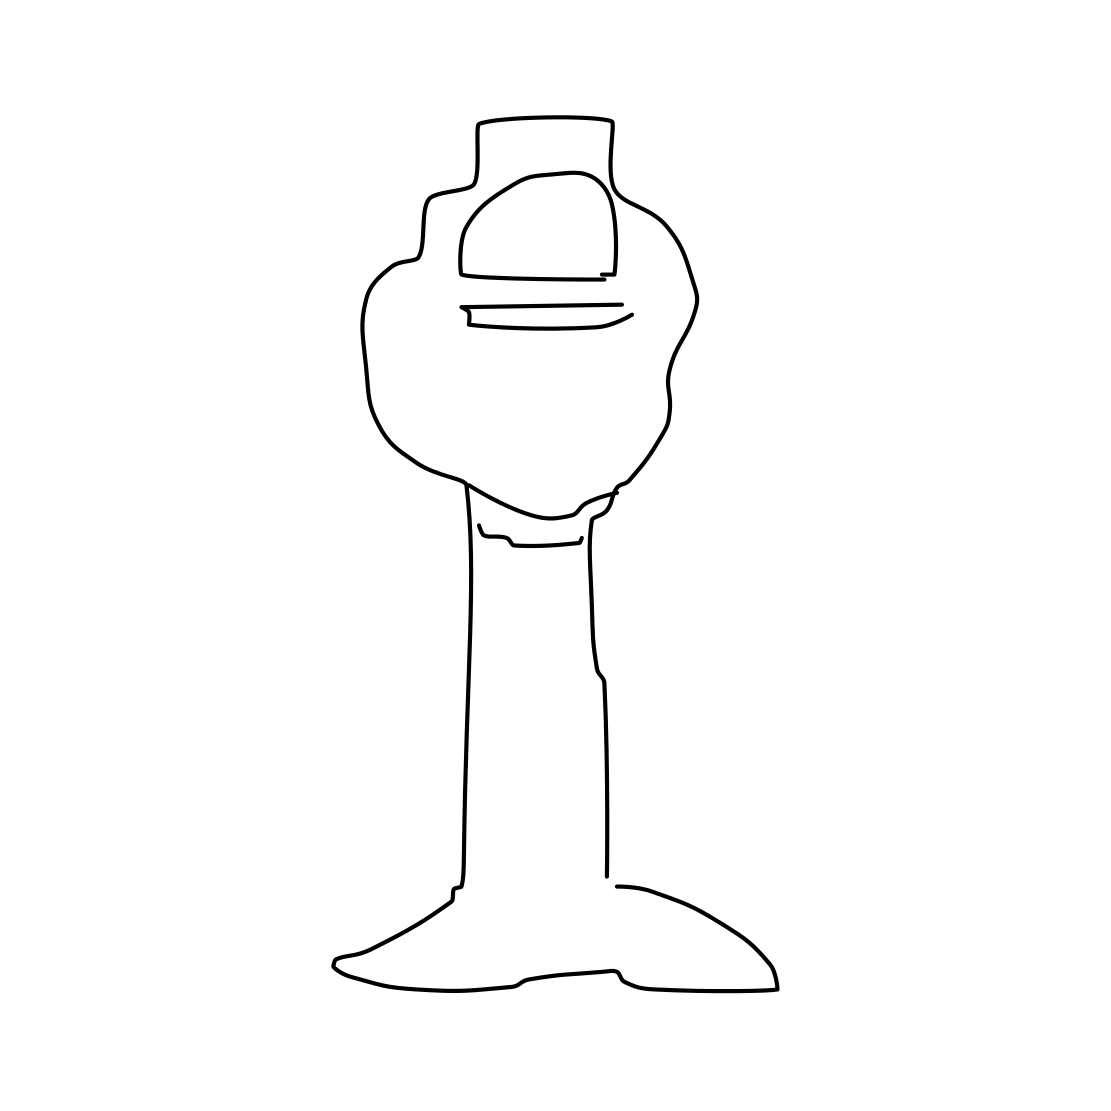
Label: parking meter